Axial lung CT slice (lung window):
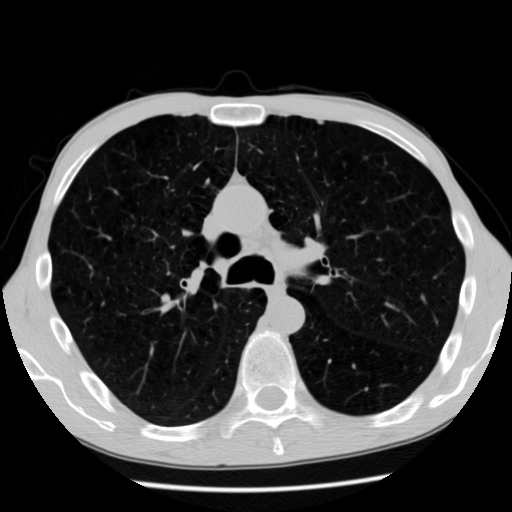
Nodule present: no